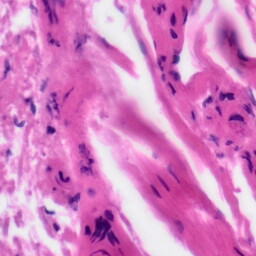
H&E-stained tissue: Tonsil